Question:
Does anybody know why this is happening? Let me know if you need more information other than what's captured in the screenshot.
Thanks!
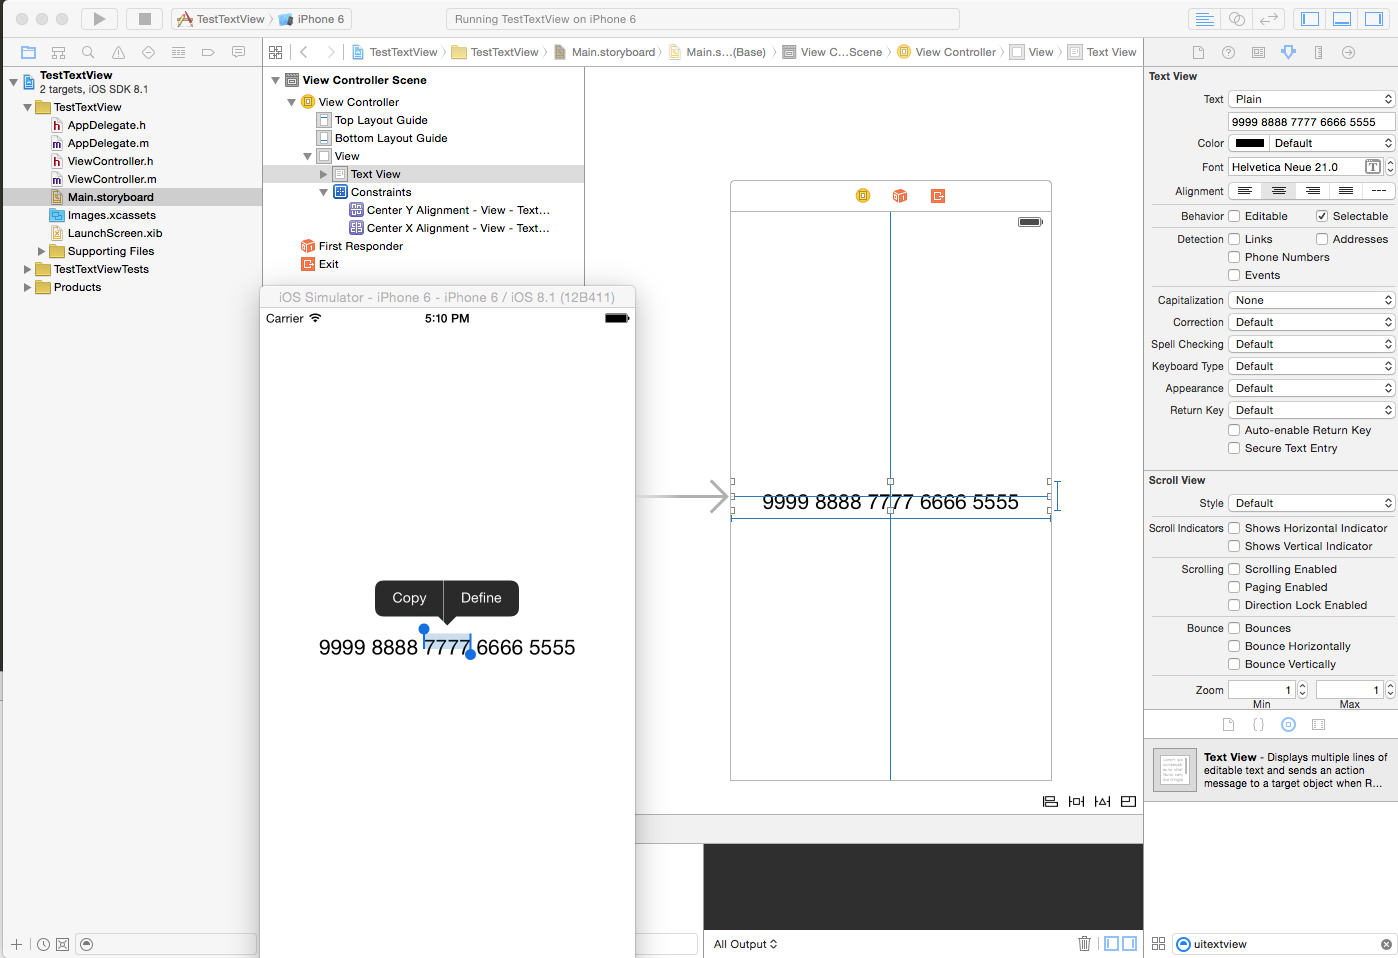
Answer: Your text view doesn't have enough height for material it needs to display. Make it taller. Also, look for other things you may be doing that cause it to lose height when the view loads.